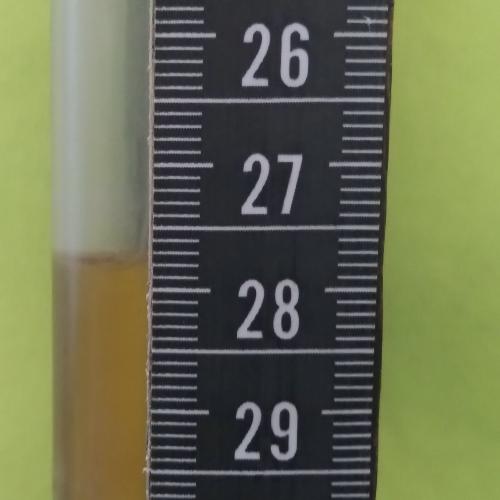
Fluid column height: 27.7 cm